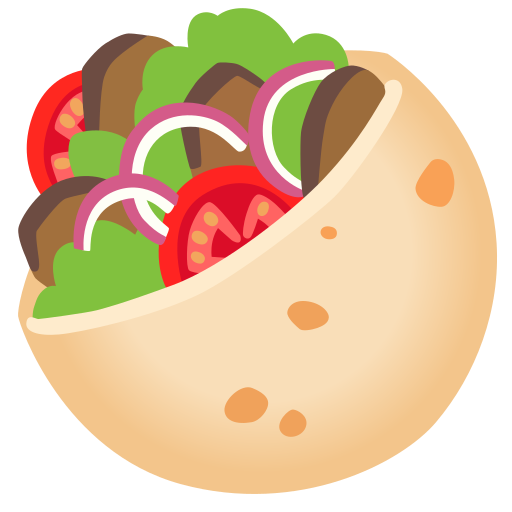
Emoji: 🥙